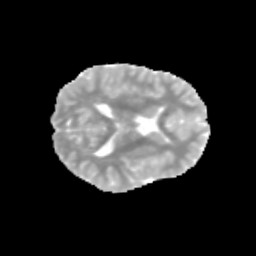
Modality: MD
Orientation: axial
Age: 12
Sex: male
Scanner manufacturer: siemens
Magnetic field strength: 3 T
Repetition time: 3.8 s
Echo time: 0.07 s